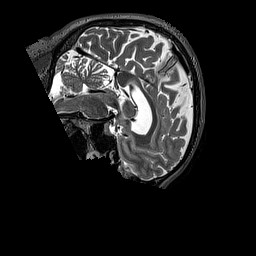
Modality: T2w
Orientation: sagittal
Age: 49
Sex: male
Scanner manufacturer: siemens
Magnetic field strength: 3 T
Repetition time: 3.2 s
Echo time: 0.567 s